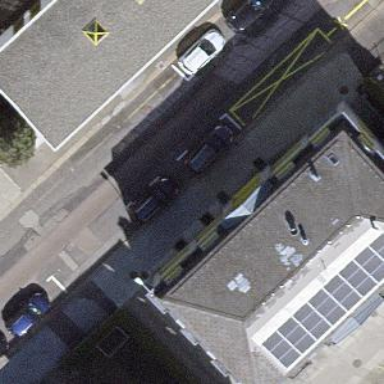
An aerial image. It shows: Street-side parallel parking area.